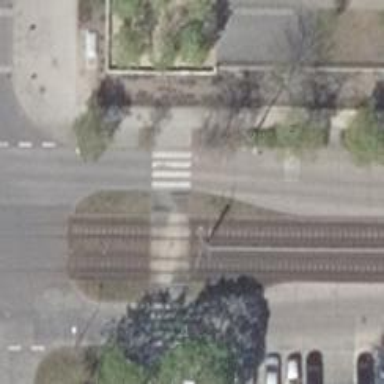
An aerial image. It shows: Uncontrolled tram crossing.